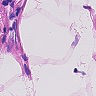
Metastatic tissue present: no